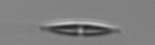
Label: pennate